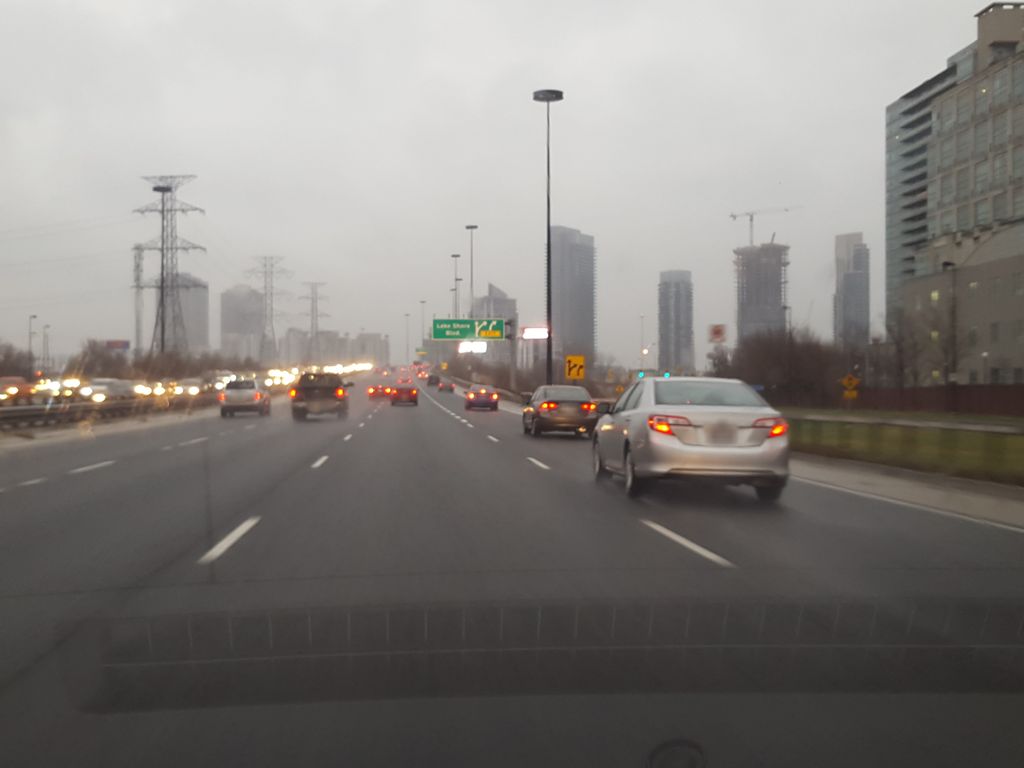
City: toronto